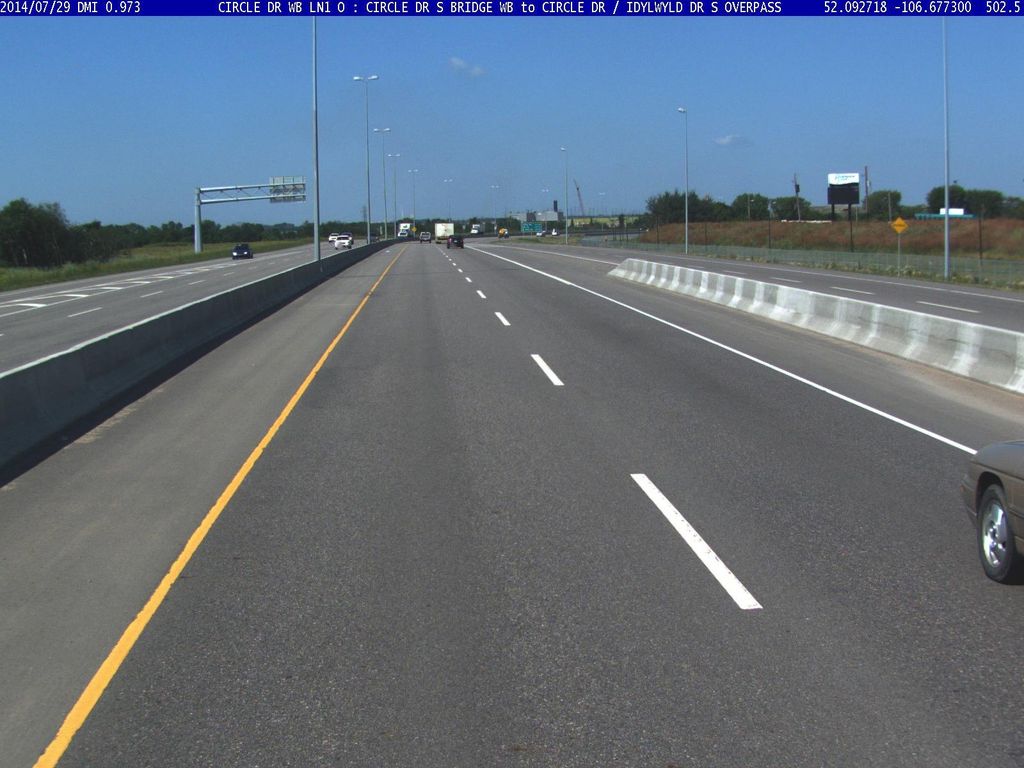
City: saskatoon